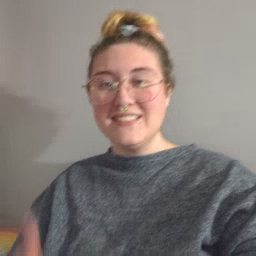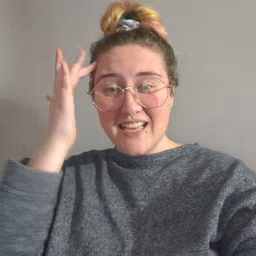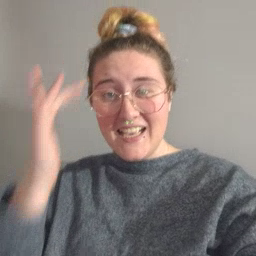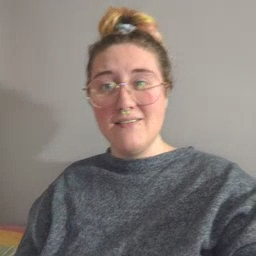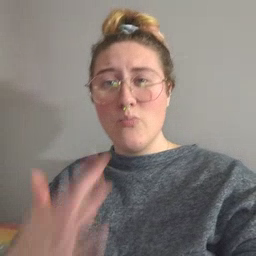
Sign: sick